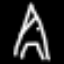
Label: The Eiffel Tower